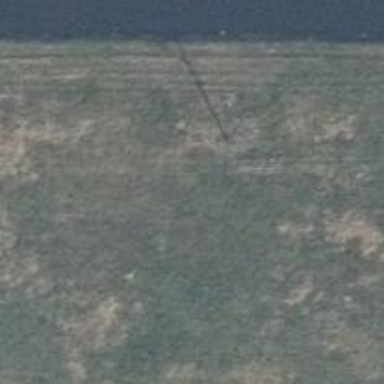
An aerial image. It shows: Power pole.